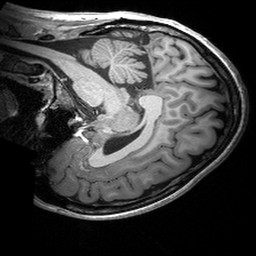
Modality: T1w
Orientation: sagittal
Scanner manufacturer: siemens
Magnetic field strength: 3 T
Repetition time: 2.53 s
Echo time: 0.00299 s